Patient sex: F
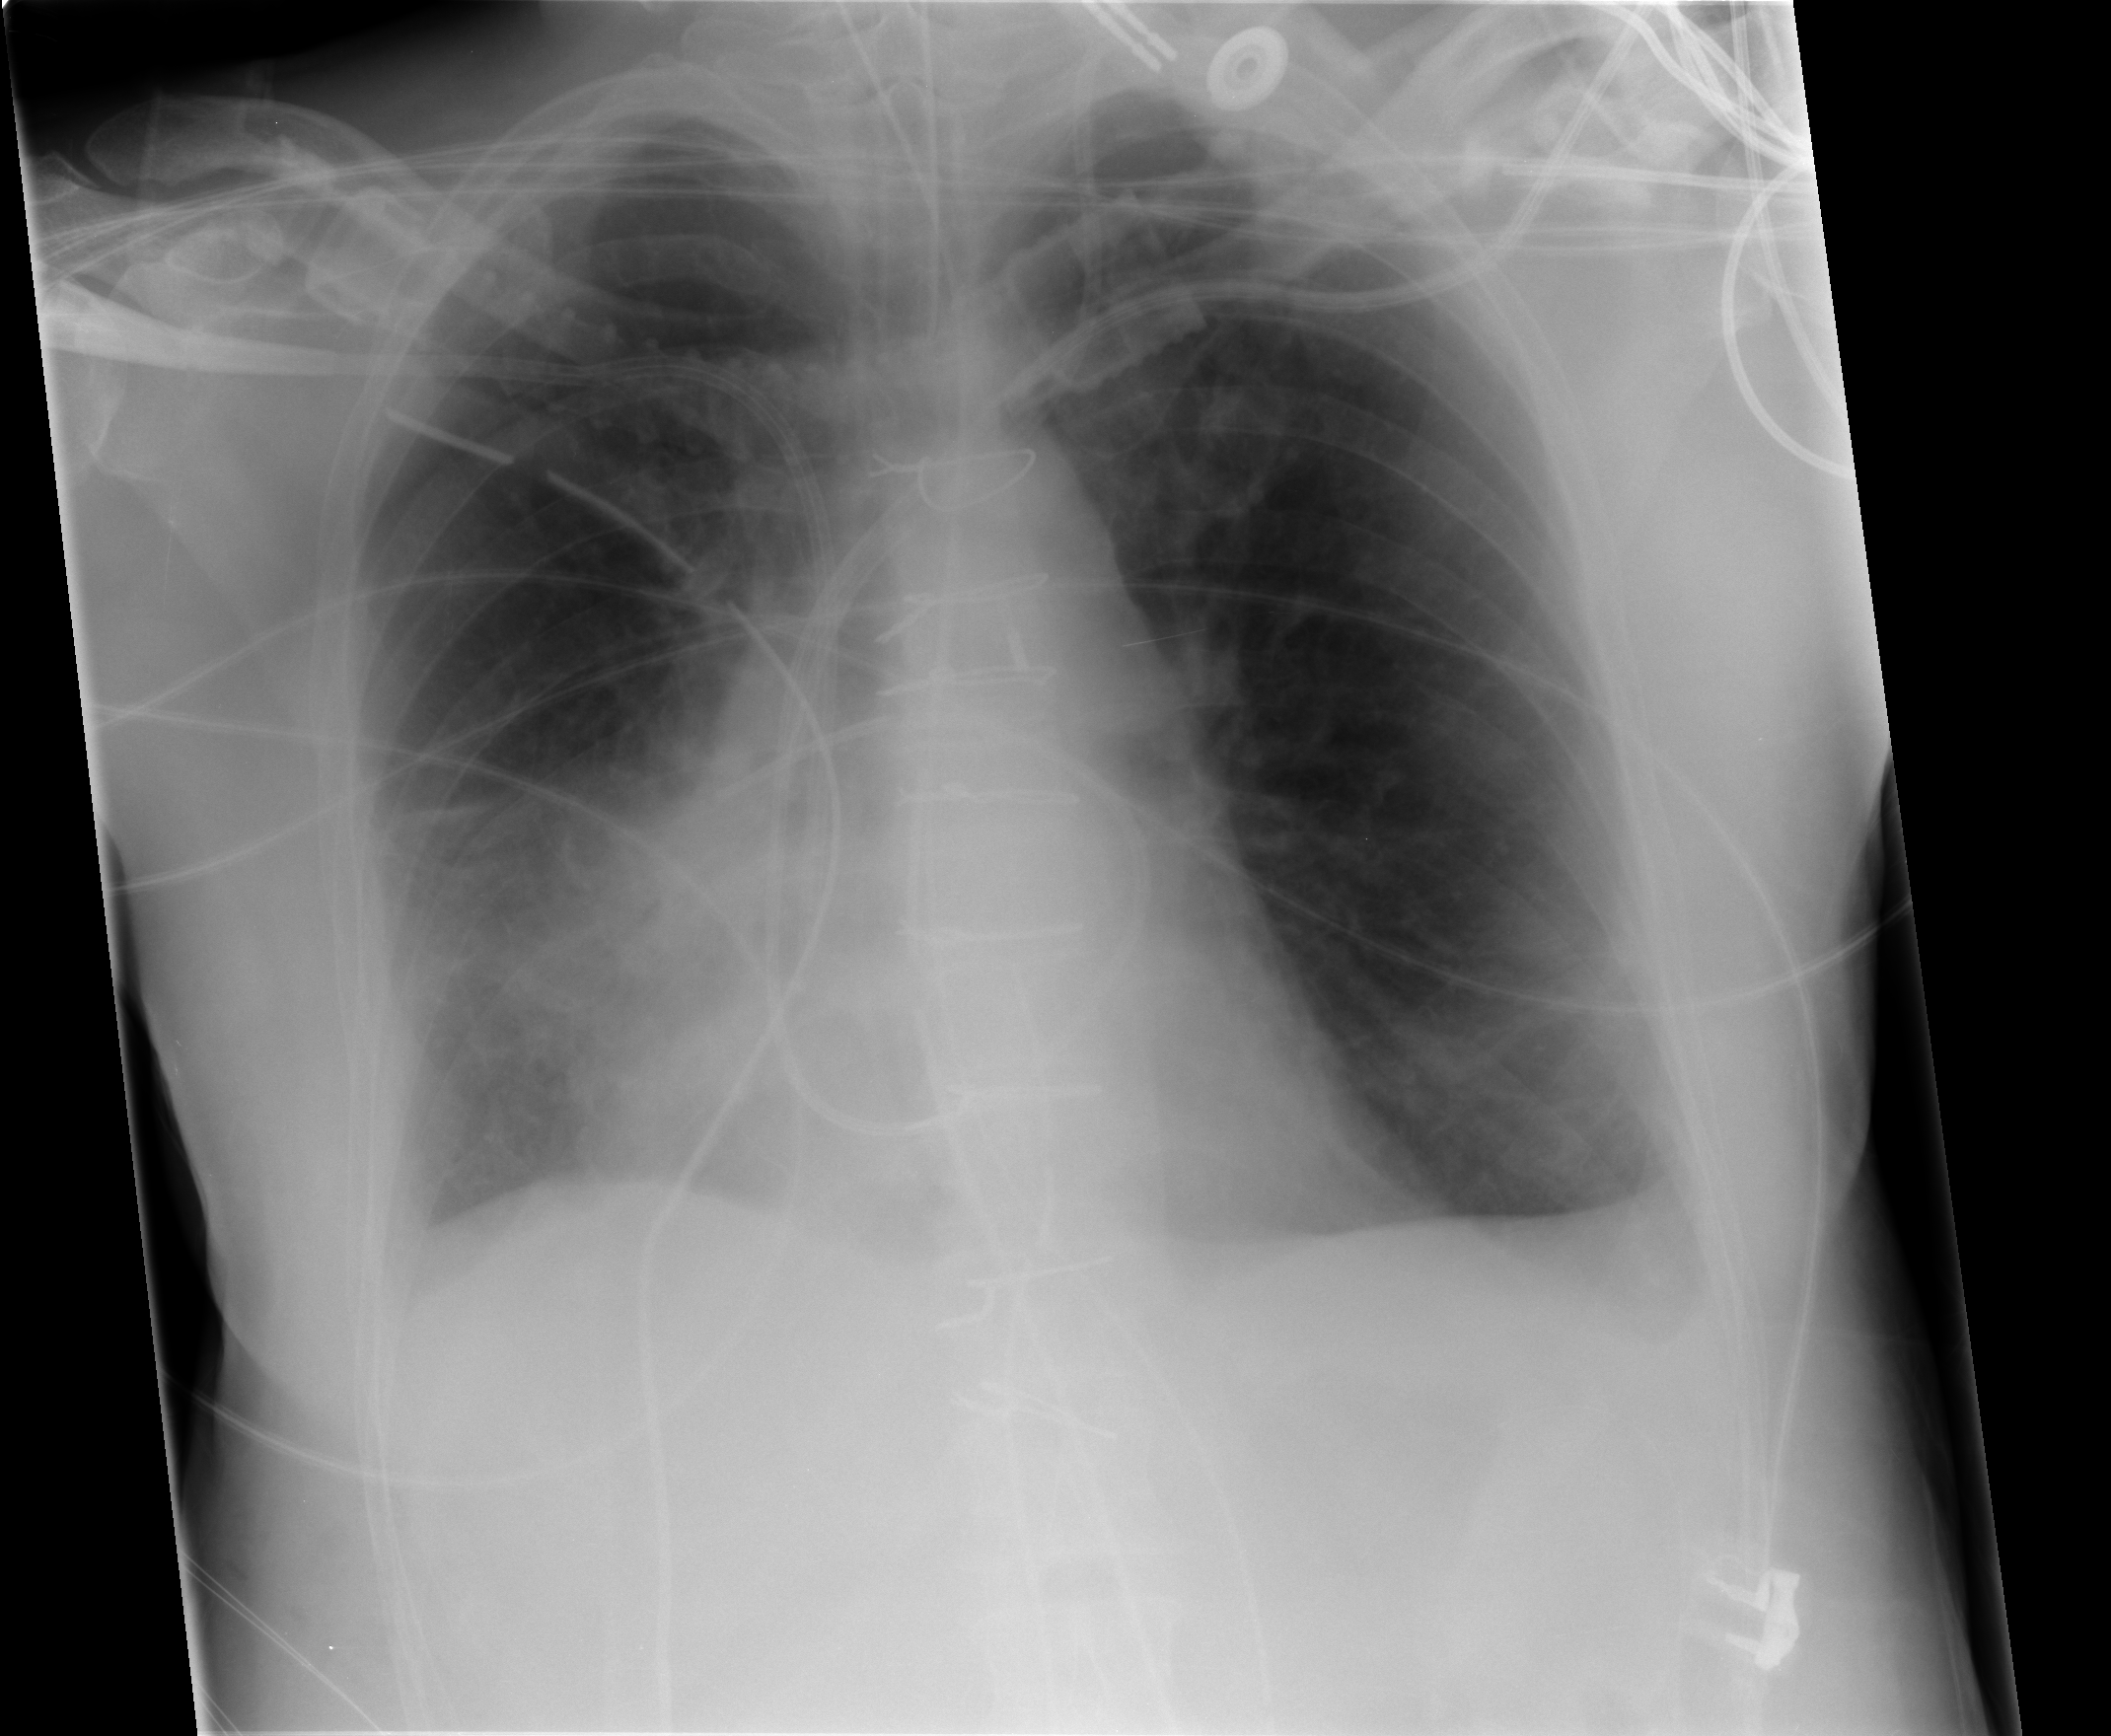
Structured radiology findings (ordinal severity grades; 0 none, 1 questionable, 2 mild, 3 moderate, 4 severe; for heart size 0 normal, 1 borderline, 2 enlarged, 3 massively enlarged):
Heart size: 0
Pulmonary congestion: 0
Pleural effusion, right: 2
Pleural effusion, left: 2
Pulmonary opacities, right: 1
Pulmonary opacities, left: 0
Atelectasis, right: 2
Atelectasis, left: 1